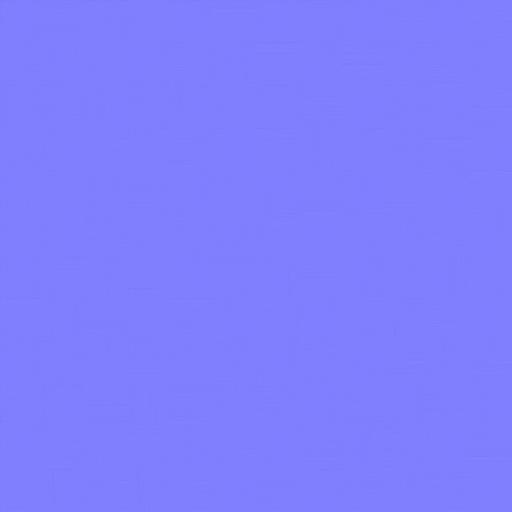
contrast floor flooring parquet pattern wood wooden